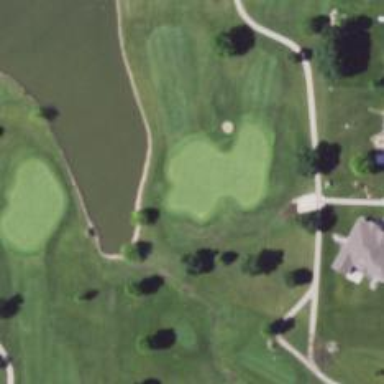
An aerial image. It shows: Golf hole.